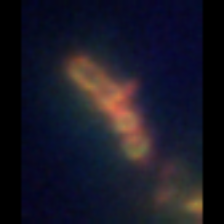
Taxon: Chaetoceros
Group: Diatoms